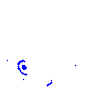
Particle: pion